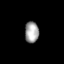
Tissue: skin
Cell type: Epithelial cells
Senescence score: 0.2482
Nuclear area (px): 288
Mean DAPI intensity: 161.948